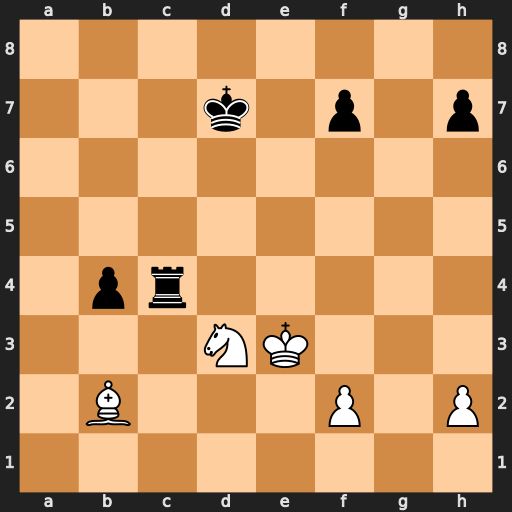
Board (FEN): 8/3k1p1p/8/8/1pr5/3NK3/1B3P1P/8
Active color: w
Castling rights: -
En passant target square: -
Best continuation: Ne5+ Ke6 Nxc4